Interaction volume radius: 10 \u00c5
Interaction volume height: 15 \u00c5
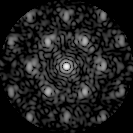
Disorder parameter: 0.4933